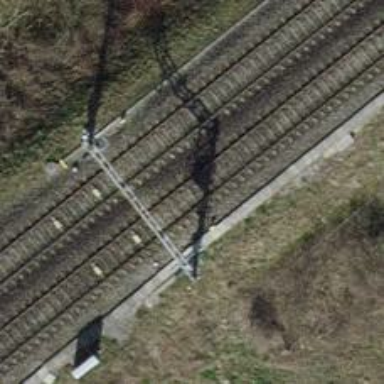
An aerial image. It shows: Single railway track with electrification through contact line.